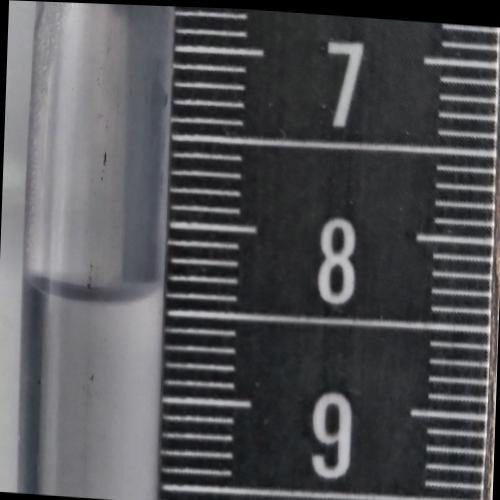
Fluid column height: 8.4 cm